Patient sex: F
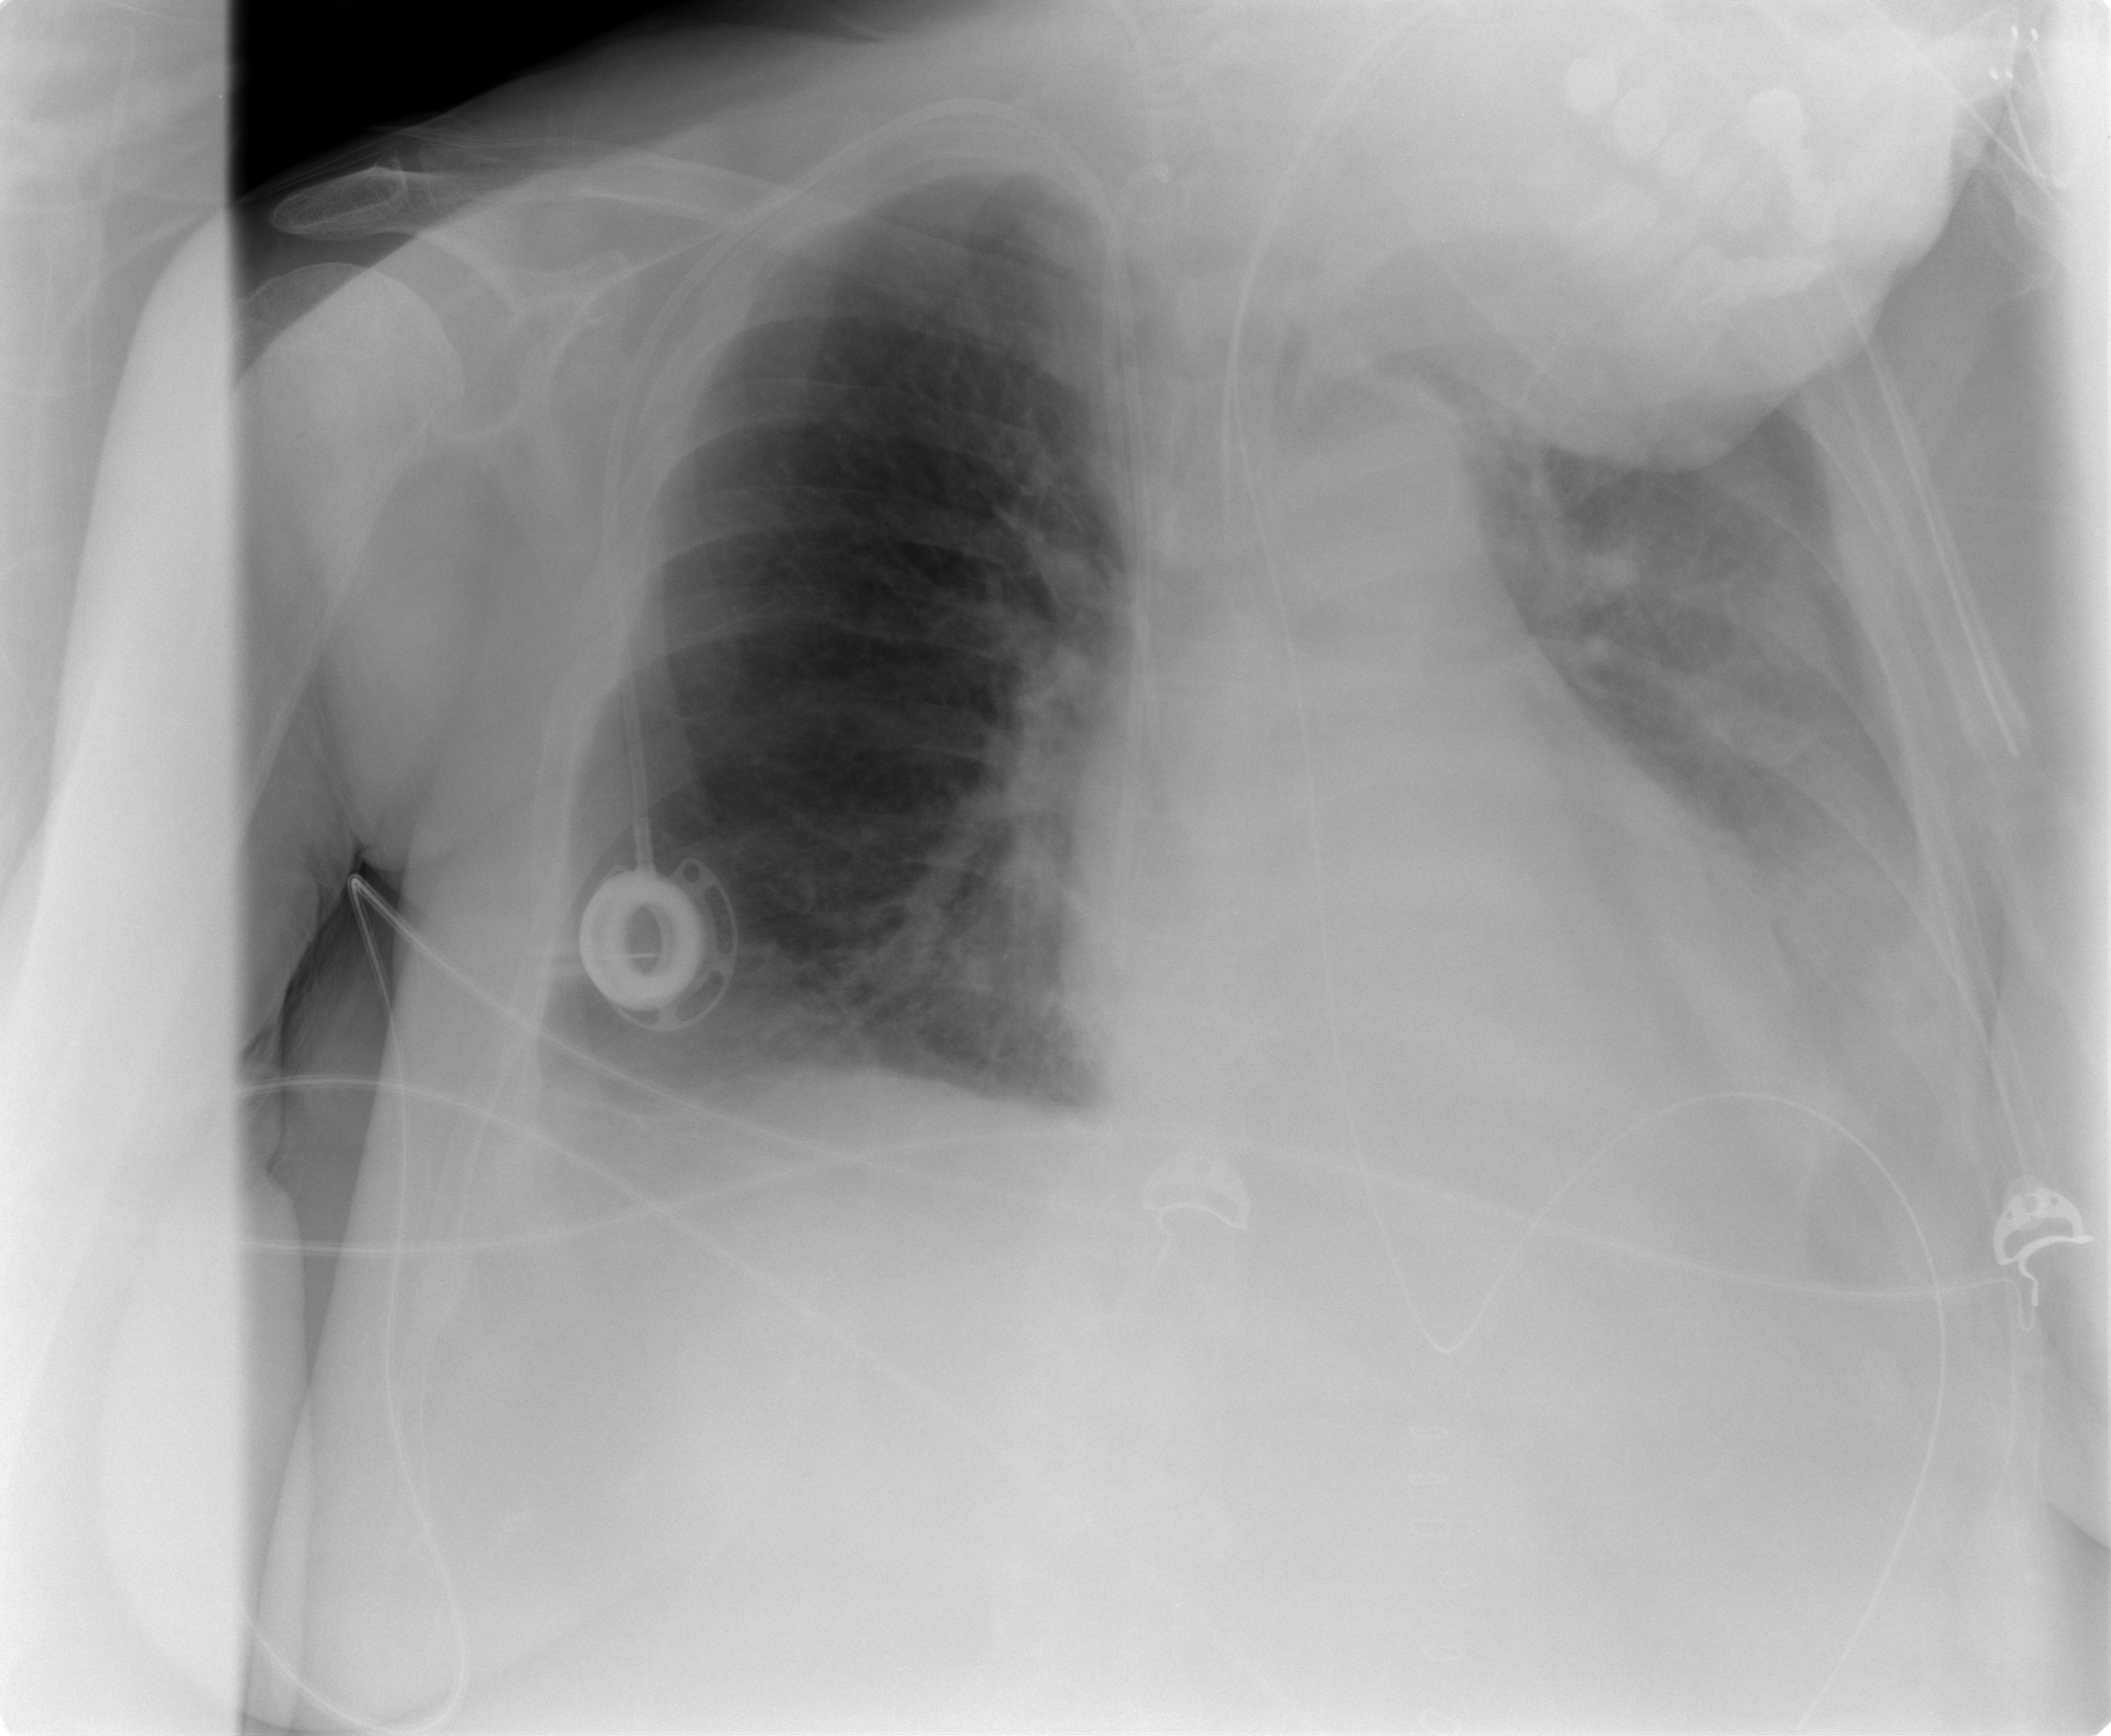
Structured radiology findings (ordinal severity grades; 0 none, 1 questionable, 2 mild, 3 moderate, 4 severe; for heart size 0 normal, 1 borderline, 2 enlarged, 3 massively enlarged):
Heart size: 0
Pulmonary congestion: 0
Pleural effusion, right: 1
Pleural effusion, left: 3
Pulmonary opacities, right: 0
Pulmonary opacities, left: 0
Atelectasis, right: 1
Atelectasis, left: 2